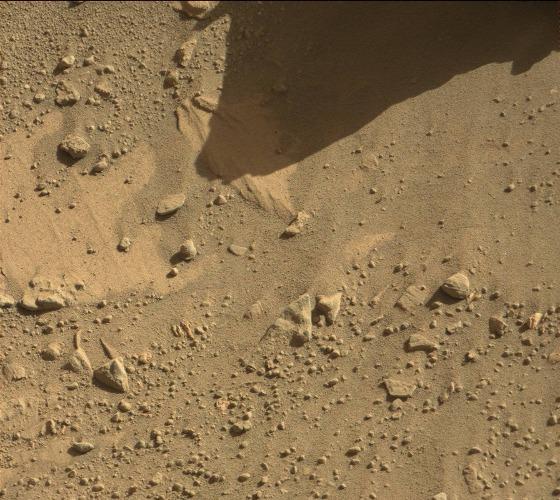
Terrain classes present: Bedrock, Gravel / Sand / Soil, Rock, Shadow